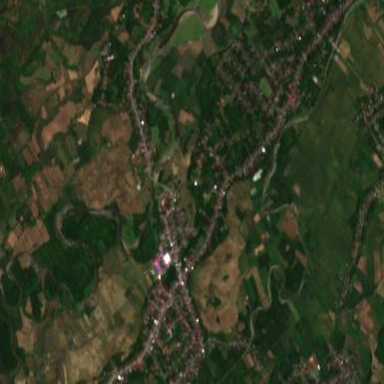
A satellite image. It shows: Residential area located in town.